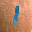
Label: 1